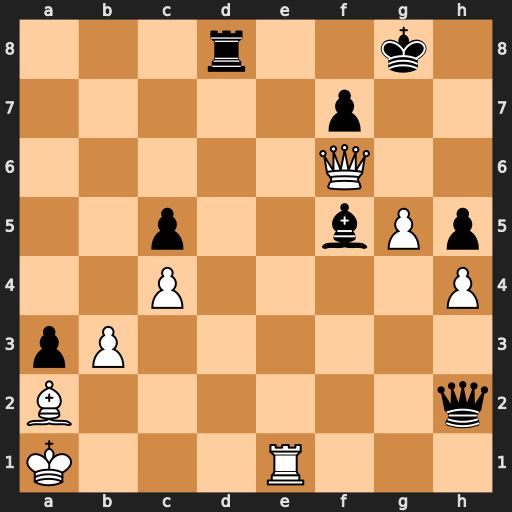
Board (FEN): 3r2k1/5p2/5Q2/2p2bPp/2P4P/pP6/B6q/K3R3
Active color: w
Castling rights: -
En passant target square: -
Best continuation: Qxd8+ Kh7 Qf6